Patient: sex M, age 75
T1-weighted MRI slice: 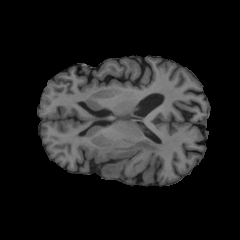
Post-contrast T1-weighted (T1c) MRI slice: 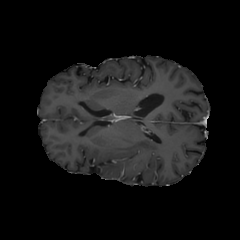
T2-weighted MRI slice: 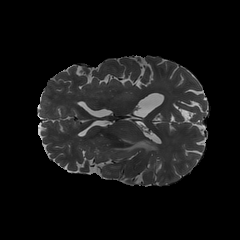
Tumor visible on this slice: yes
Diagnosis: Glioblastoma, IDH-wildtype
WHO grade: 4